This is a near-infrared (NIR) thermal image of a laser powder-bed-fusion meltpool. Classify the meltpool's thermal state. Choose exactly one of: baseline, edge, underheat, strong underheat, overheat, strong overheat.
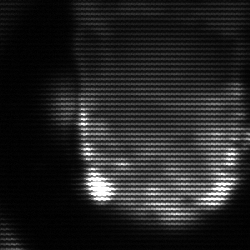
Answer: baseline